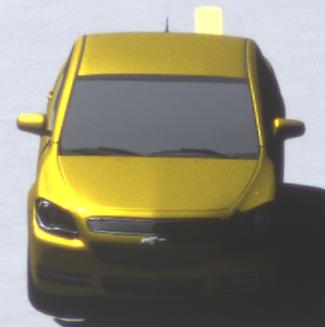
Make: Chevrolet
Model: Malibu 2.4
Detailed model: Malibu
Model produced from: 2012/07
Model produced until: 2014/08
Doors: 4
Color: yellow
Road condition: dry road
Daytime: midday
Contrast: high contrast